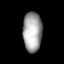
Tissue: lung
Cell type: Epithelial cells
Senescence score: 0.1472
Nuclear area (px): 740
Mean DAPI intensity: 163.878